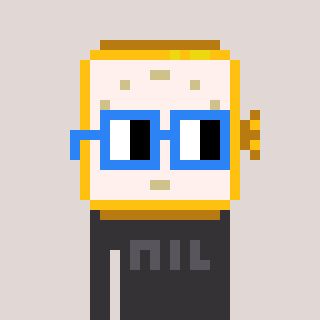
a pixel art character with square blue glasses, a watch-shaped head and a grayscale-colored body on a warm background